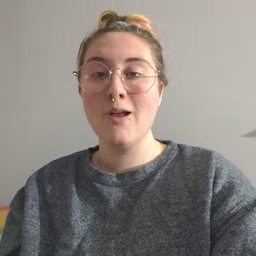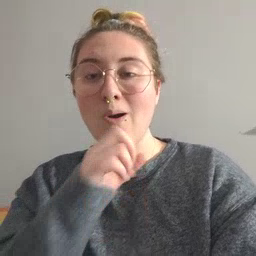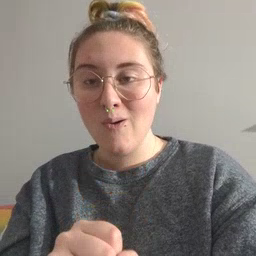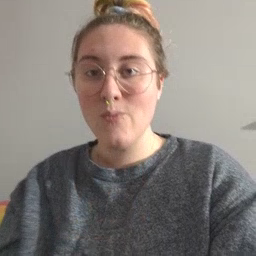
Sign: old